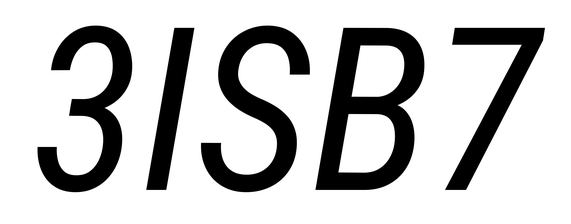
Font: Roboto-Italic_Condensed_Italic